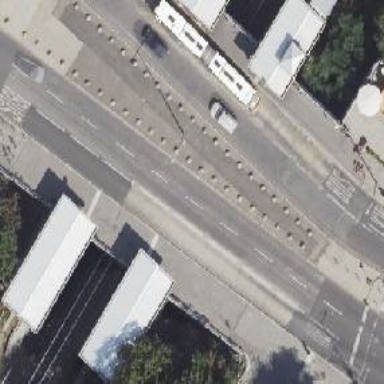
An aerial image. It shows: Secondary road with asphalt surface on bridge. The cycleway on the right is designed to share with buses.